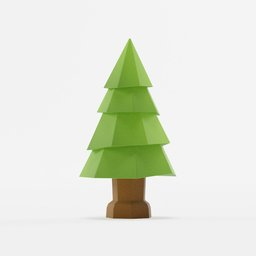
Label: nature